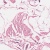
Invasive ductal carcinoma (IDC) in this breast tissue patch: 0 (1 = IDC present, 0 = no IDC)